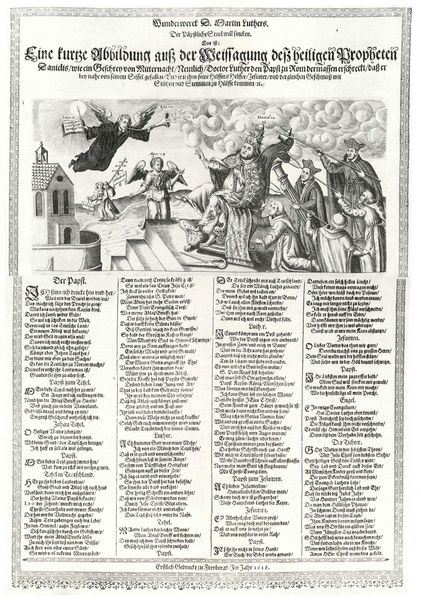
Titel: Wunderwerck D. Martin Luthers. Der Päpstliche Stuel
Institution: (Seriendruck)
Schlagwörter: flügel, hand, himmel, kampf, weiß, wolken, frauen, menschen, fenster, hut, männer, schwarz, zeichnung, dach, haus, wiese, wolke, gericht, rahmen, bild, kirche, sonne, fliegen, engel, schrift, grafik, spalten, rand, treppe, bischof, könig, lanze, papst, soldaten, thron, karikatur, deutsch, stufen, vier, buch, kreuz, schweben, druck, initialen, stich, seite, illustration, schwarzweiß, text, waffen, zeitschrift, zeitung, knien, plakat, überschrift, degen, kardinal, buchdruck, buchseite, bedrohung, glocke, priester, segen, kapelle, luther, lanzen, mitra, tiara, heilige, speere, erleuchtung, posaune, kupferstich, erzengel, zorn, prophet, flugblatt, altdeutsch, bedrohen, abbildung, eine, beschreibung, verkündigung, dokument, trompete, evangelisch, martin, reformation, verkünden, textspalten, artikel, verkündung, martin luther, kurze, pamphlet, codex, kolumnen, propheten, weissagung, gefolgschaft, pabst, mänch, papast, alte schrift, hazs, bücherdruck, haablatt, treppe menschen, vierspaltig, knienede, bischöf, gdruck, woldken, headline, bischhöfe